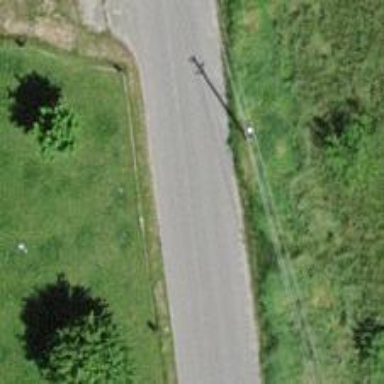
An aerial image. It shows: Minor power line.